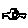
Label: car